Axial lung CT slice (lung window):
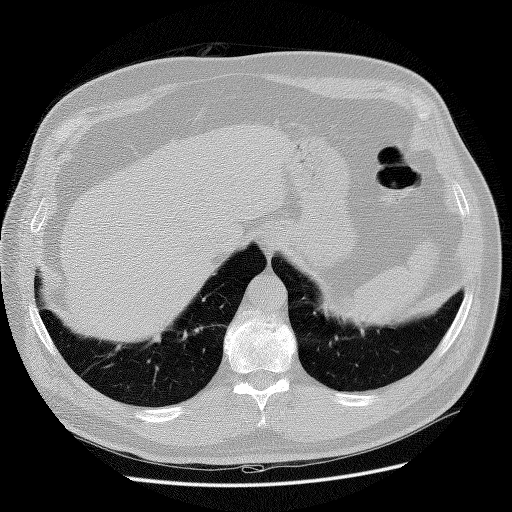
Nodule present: no